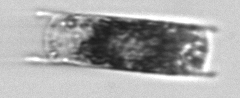
Label: Hemiaulus